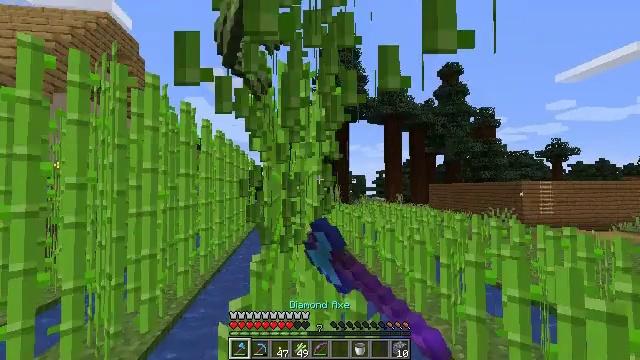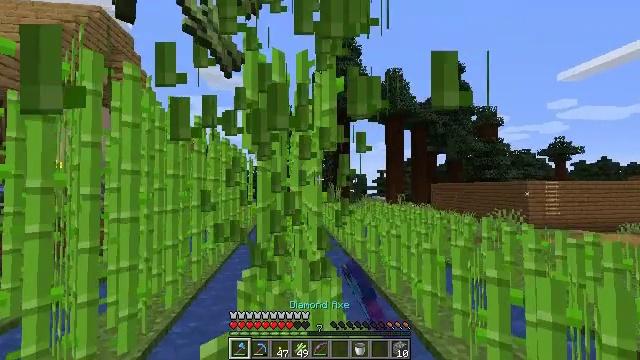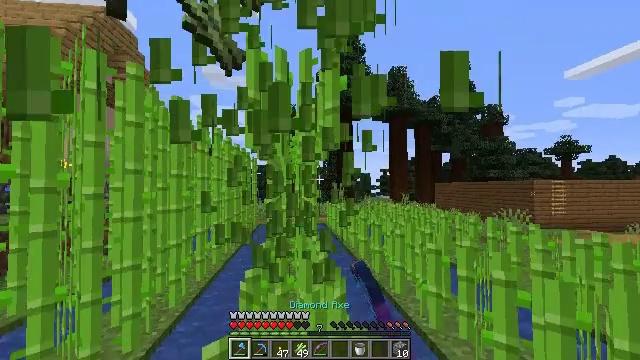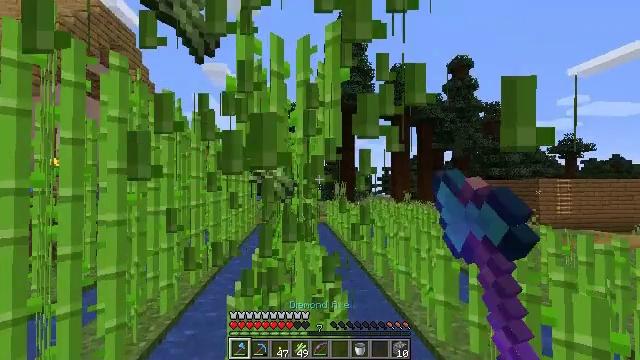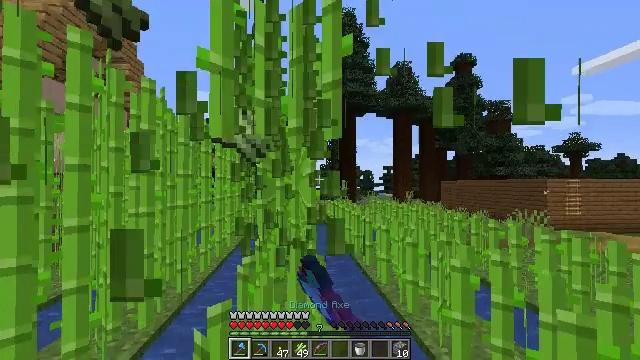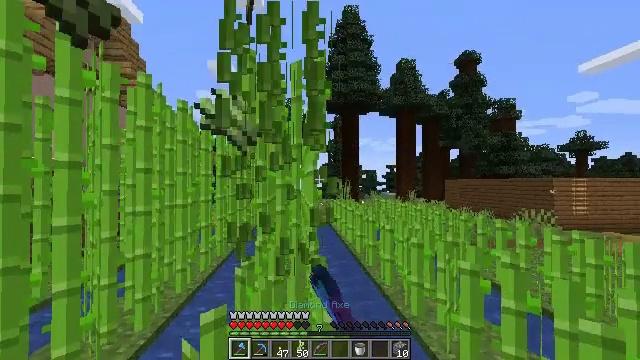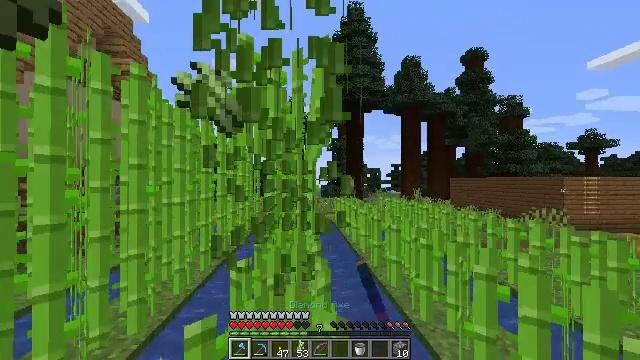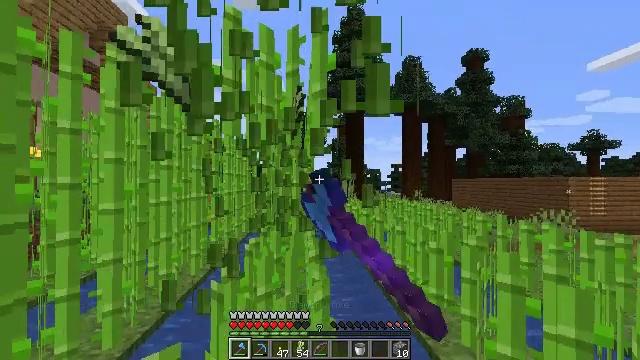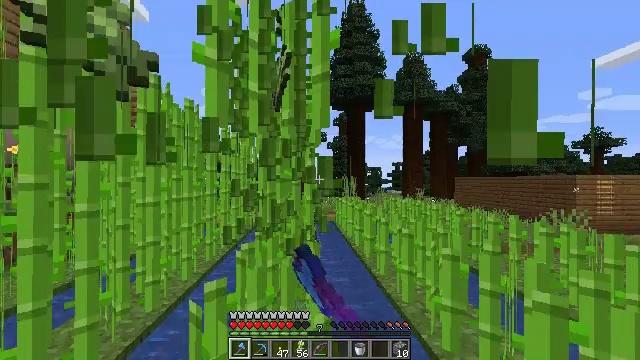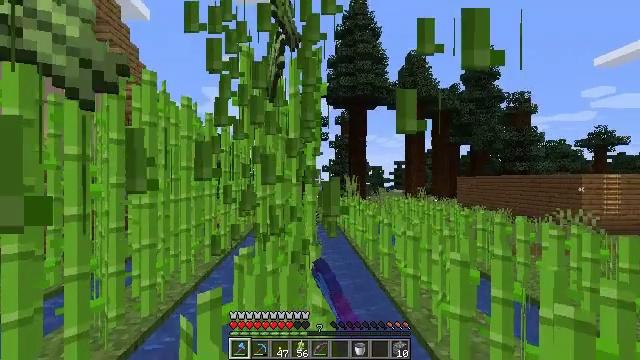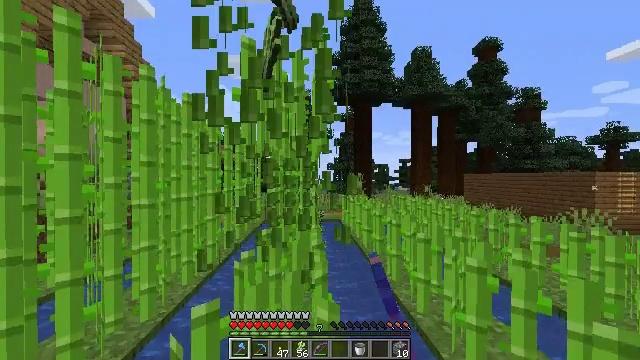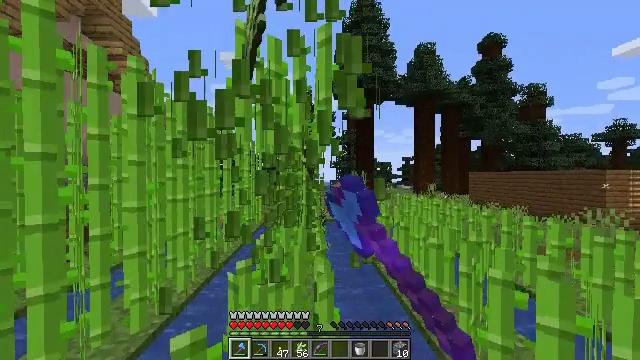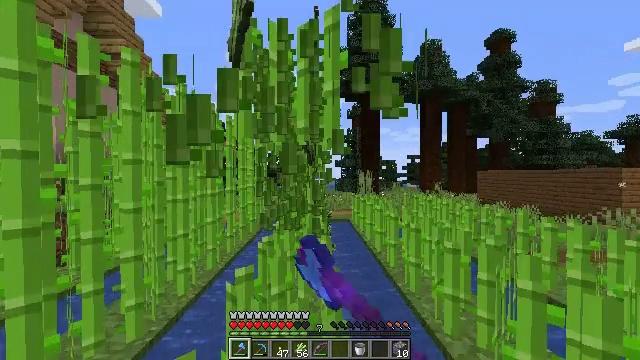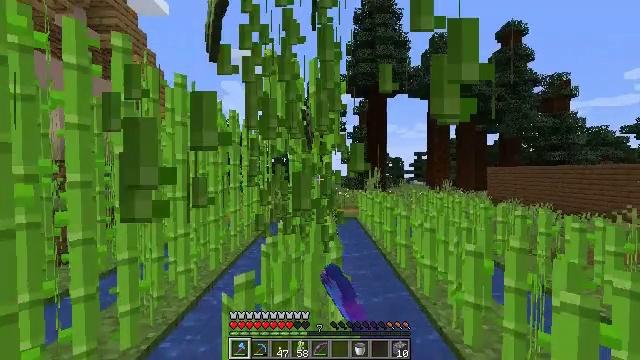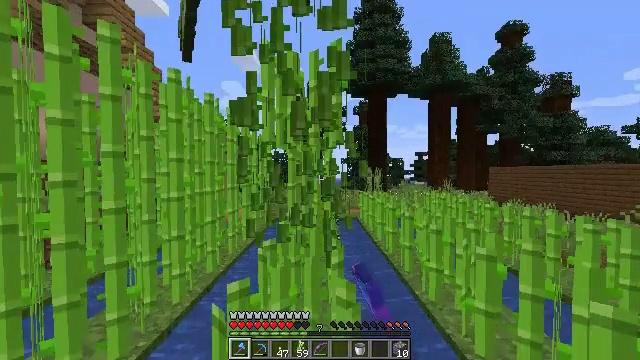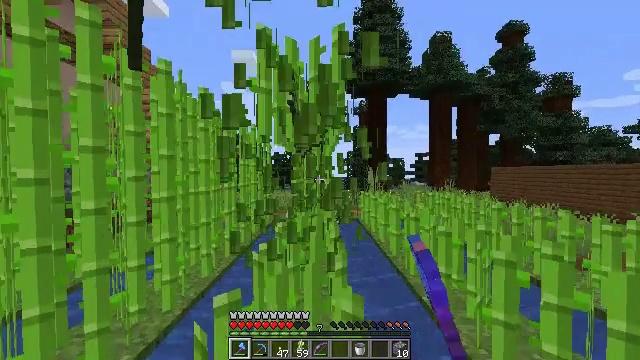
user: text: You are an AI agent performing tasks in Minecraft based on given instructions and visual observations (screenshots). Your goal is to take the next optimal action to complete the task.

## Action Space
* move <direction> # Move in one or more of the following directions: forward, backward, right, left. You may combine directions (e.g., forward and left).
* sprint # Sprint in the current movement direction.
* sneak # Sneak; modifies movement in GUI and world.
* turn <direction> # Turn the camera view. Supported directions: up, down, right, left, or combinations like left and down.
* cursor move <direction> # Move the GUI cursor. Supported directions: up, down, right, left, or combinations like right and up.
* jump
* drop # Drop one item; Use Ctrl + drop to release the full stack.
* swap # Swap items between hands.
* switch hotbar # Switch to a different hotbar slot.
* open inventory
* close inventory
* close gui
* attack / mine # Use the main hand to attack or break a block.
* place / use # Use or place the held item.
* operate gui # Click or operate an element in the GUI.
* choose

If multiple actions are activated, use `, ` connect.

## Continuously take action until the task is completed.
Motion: motion action
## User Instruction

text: Gather sugar cane for crafting.
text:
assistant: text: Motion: move forward, sprint, attack / mine
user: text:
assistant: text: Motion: move forward, sprint, attack / mine
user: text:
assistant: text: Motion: move forward, sprint, attack / mine
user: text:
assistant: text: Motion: move forward, sprint, attack / mine
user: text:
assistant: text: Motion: move forward, sprint, attack / mine
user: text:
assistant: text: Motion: move forward, sprint, attack / mine
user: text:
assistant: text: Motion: move forward, sprint, attack / mine
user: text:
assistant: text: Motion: move forward, sprint, attack / mine
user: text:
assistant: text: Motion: move forward, sprint, attack / mine
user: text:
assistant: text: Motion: move forward, sprint, turn left, attack / mine
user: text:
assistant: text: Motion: move forward, sprint, attack / mine
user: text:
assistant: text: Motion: move forward, sprint, turn left, attack / mine
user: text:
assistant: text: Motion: move forward, sprint, turn left, attack / mine
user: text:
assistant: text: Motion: move forward, sprint, attack / mine
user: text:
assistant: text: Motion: move forward, sprint, attack / mine
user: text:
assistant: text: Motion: move forward, sprint, attack / mine
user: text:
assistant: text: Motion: move forward, sprint, attack / mine
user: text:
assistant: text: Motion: move forward, sprint, attack / mine
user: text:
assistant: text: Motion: move forward, sprint, attack / mine
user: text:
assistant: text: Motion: move forward, sprint, attack / mine
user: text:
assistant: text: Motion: move forward, sprint, attack / mine
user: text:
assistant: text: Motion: move forward, sprint, attack / mine
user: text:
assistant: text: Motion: move forward, sprint, attack / mine
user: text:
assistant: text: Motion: move forward, sprint, attack / mine
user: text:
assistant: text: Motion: move forward, sprint, attack / mine
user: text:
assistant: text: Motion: move forward, sprint, attack / mine
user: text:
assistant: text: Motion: move forward, sprint, attack / mine
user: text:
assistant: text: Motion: move forward, sprint, attack / mine
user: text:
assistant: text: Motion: move forward, sprint, attack / mine
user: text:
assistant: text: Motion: move forward, sprint, attack / mine